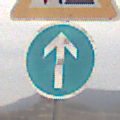
Verkehrszeichen: VorgeschriebeneFahrtrichtungGeradeaus
Zusatzzeichen oben: Arbeitsstelle
Umgebung: Outdoor, Nature
Tageszeit: MorningAfternoon
Wetter: Overcast
Licht: Natural
Jahreszeit: NotSpecified
Kontrast: LowContrast